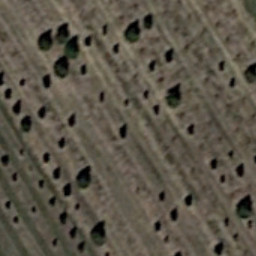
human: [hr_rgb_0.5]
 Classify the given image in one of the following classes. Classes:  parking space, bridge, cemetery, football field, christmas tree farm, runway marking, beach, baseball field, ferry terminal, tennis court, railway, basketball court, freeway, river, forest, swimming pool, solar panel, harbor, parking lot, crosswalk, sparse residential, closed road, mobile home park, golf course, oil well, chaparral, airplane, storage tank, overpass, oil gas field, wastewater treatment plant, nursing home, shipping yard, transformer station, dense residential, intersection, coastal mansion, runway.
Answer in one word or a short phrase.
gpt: christmas tree farm